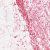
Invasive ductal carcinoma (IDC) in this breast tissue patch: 0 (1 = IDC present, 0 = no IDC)